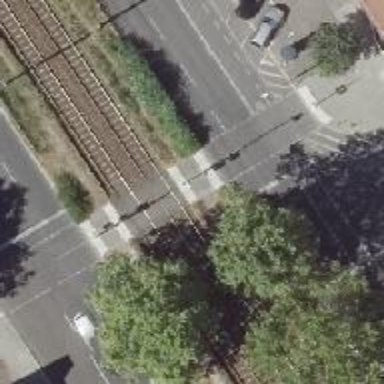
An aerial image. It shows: Asphalt footway with crossing controlled by traffic signals.